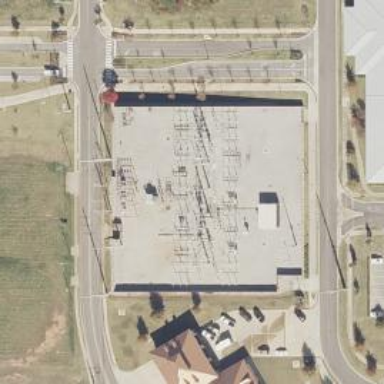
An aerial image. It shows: Switch for power supply.